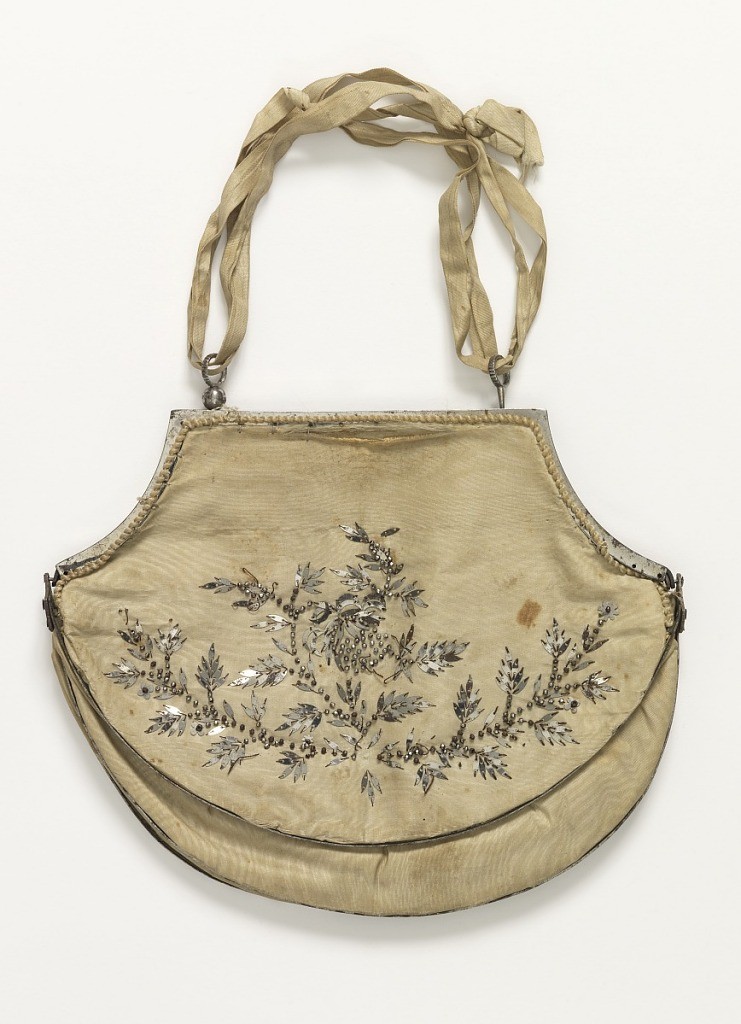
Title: Purse
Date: late 18th century
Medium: silk, steel Technique: embroidered
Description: Melon-shaped purse of white silk moire with steel ornaments and steel frame.